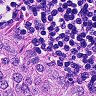
Metastatic tissue present: yes